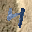
Label: 4